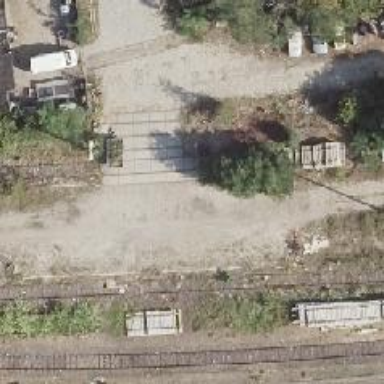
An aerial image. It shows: Level crossing along the railway.